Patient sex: M
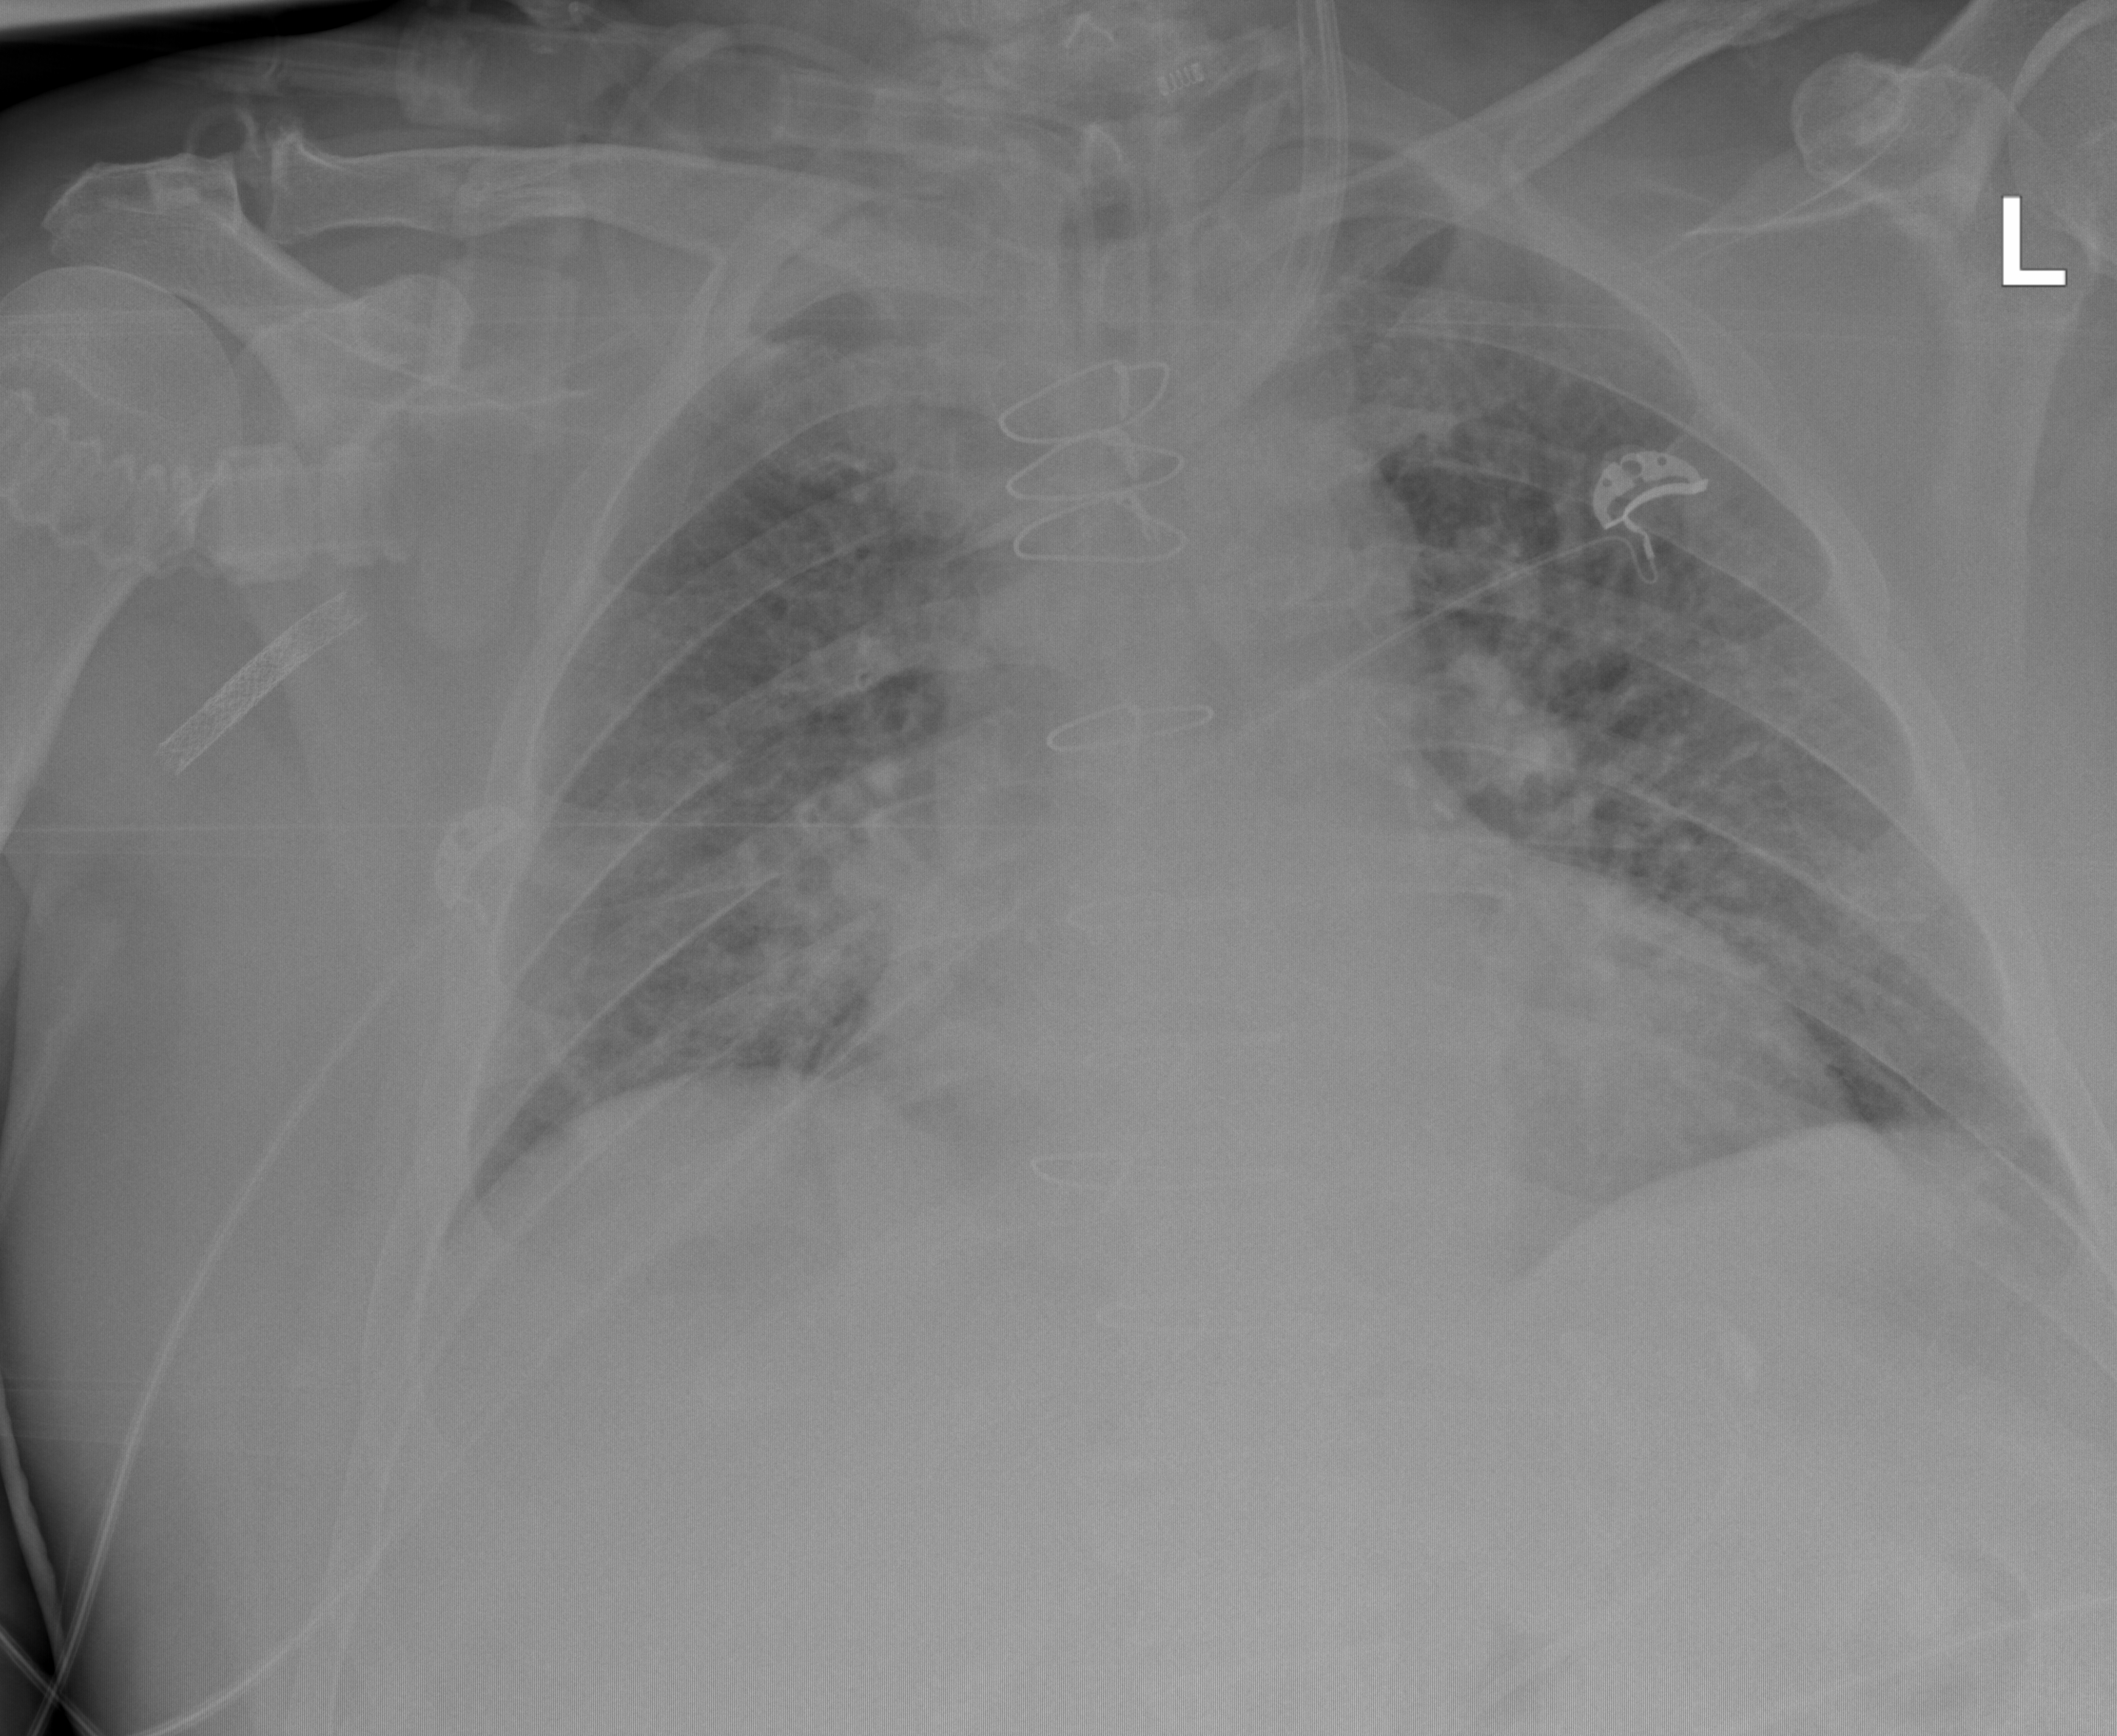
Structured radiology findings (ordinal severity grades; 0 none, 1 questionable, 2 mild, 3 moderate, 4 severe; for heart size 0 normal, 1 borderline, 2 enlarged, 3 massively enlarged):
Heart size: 3
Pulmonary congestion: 2
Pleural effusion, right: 0
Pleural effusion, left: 0
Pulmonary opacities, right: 2
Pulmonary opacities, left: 2
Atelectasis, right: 2
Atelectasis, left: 0